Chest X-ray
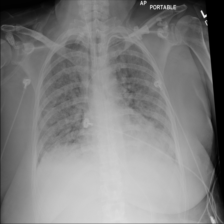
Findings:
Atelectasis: positive
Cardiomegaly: negative
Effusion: positive
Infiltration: negative
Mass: negative
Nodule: negative
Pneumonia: negative
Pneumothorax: negative
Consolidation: negative
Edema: positive
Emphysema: negative
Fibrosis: negative
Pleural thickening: negative
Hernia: negative